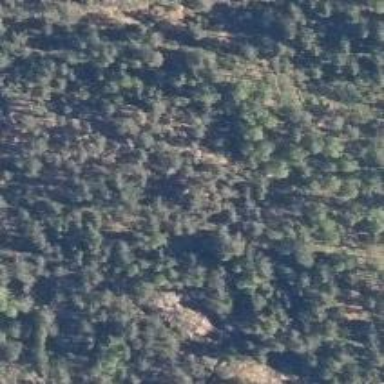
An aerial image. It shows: Natural cliff.